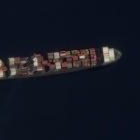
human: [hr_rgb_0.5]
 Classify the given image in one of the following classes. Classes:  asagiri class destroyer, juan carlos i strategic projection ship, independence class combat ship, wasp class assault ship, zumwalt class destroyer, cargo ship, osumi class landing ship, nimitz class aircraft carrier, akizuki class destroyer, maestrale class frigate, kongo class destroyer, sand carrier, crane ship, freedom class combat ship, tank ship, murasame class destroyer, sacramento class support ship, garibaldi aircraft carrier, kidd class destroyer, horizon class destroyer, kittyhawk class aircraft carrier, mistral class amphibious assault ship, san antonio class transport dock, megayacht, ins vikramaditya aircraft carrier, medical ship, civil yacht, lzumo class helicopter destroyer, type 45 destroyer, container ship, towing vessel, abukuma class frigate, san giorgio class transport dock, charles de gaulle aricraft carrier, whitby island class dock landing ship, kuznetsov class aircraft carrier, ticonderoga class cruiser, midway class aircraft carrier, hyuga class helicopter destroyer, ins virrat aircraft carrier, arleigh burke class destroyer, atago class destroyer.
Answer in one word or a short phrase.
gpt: Container ship